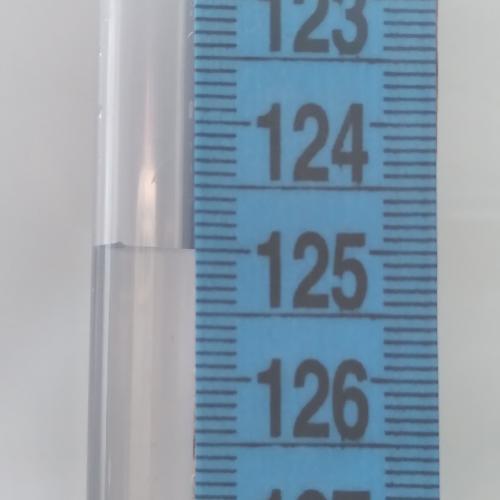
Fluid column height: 125.0 cm